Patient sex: F
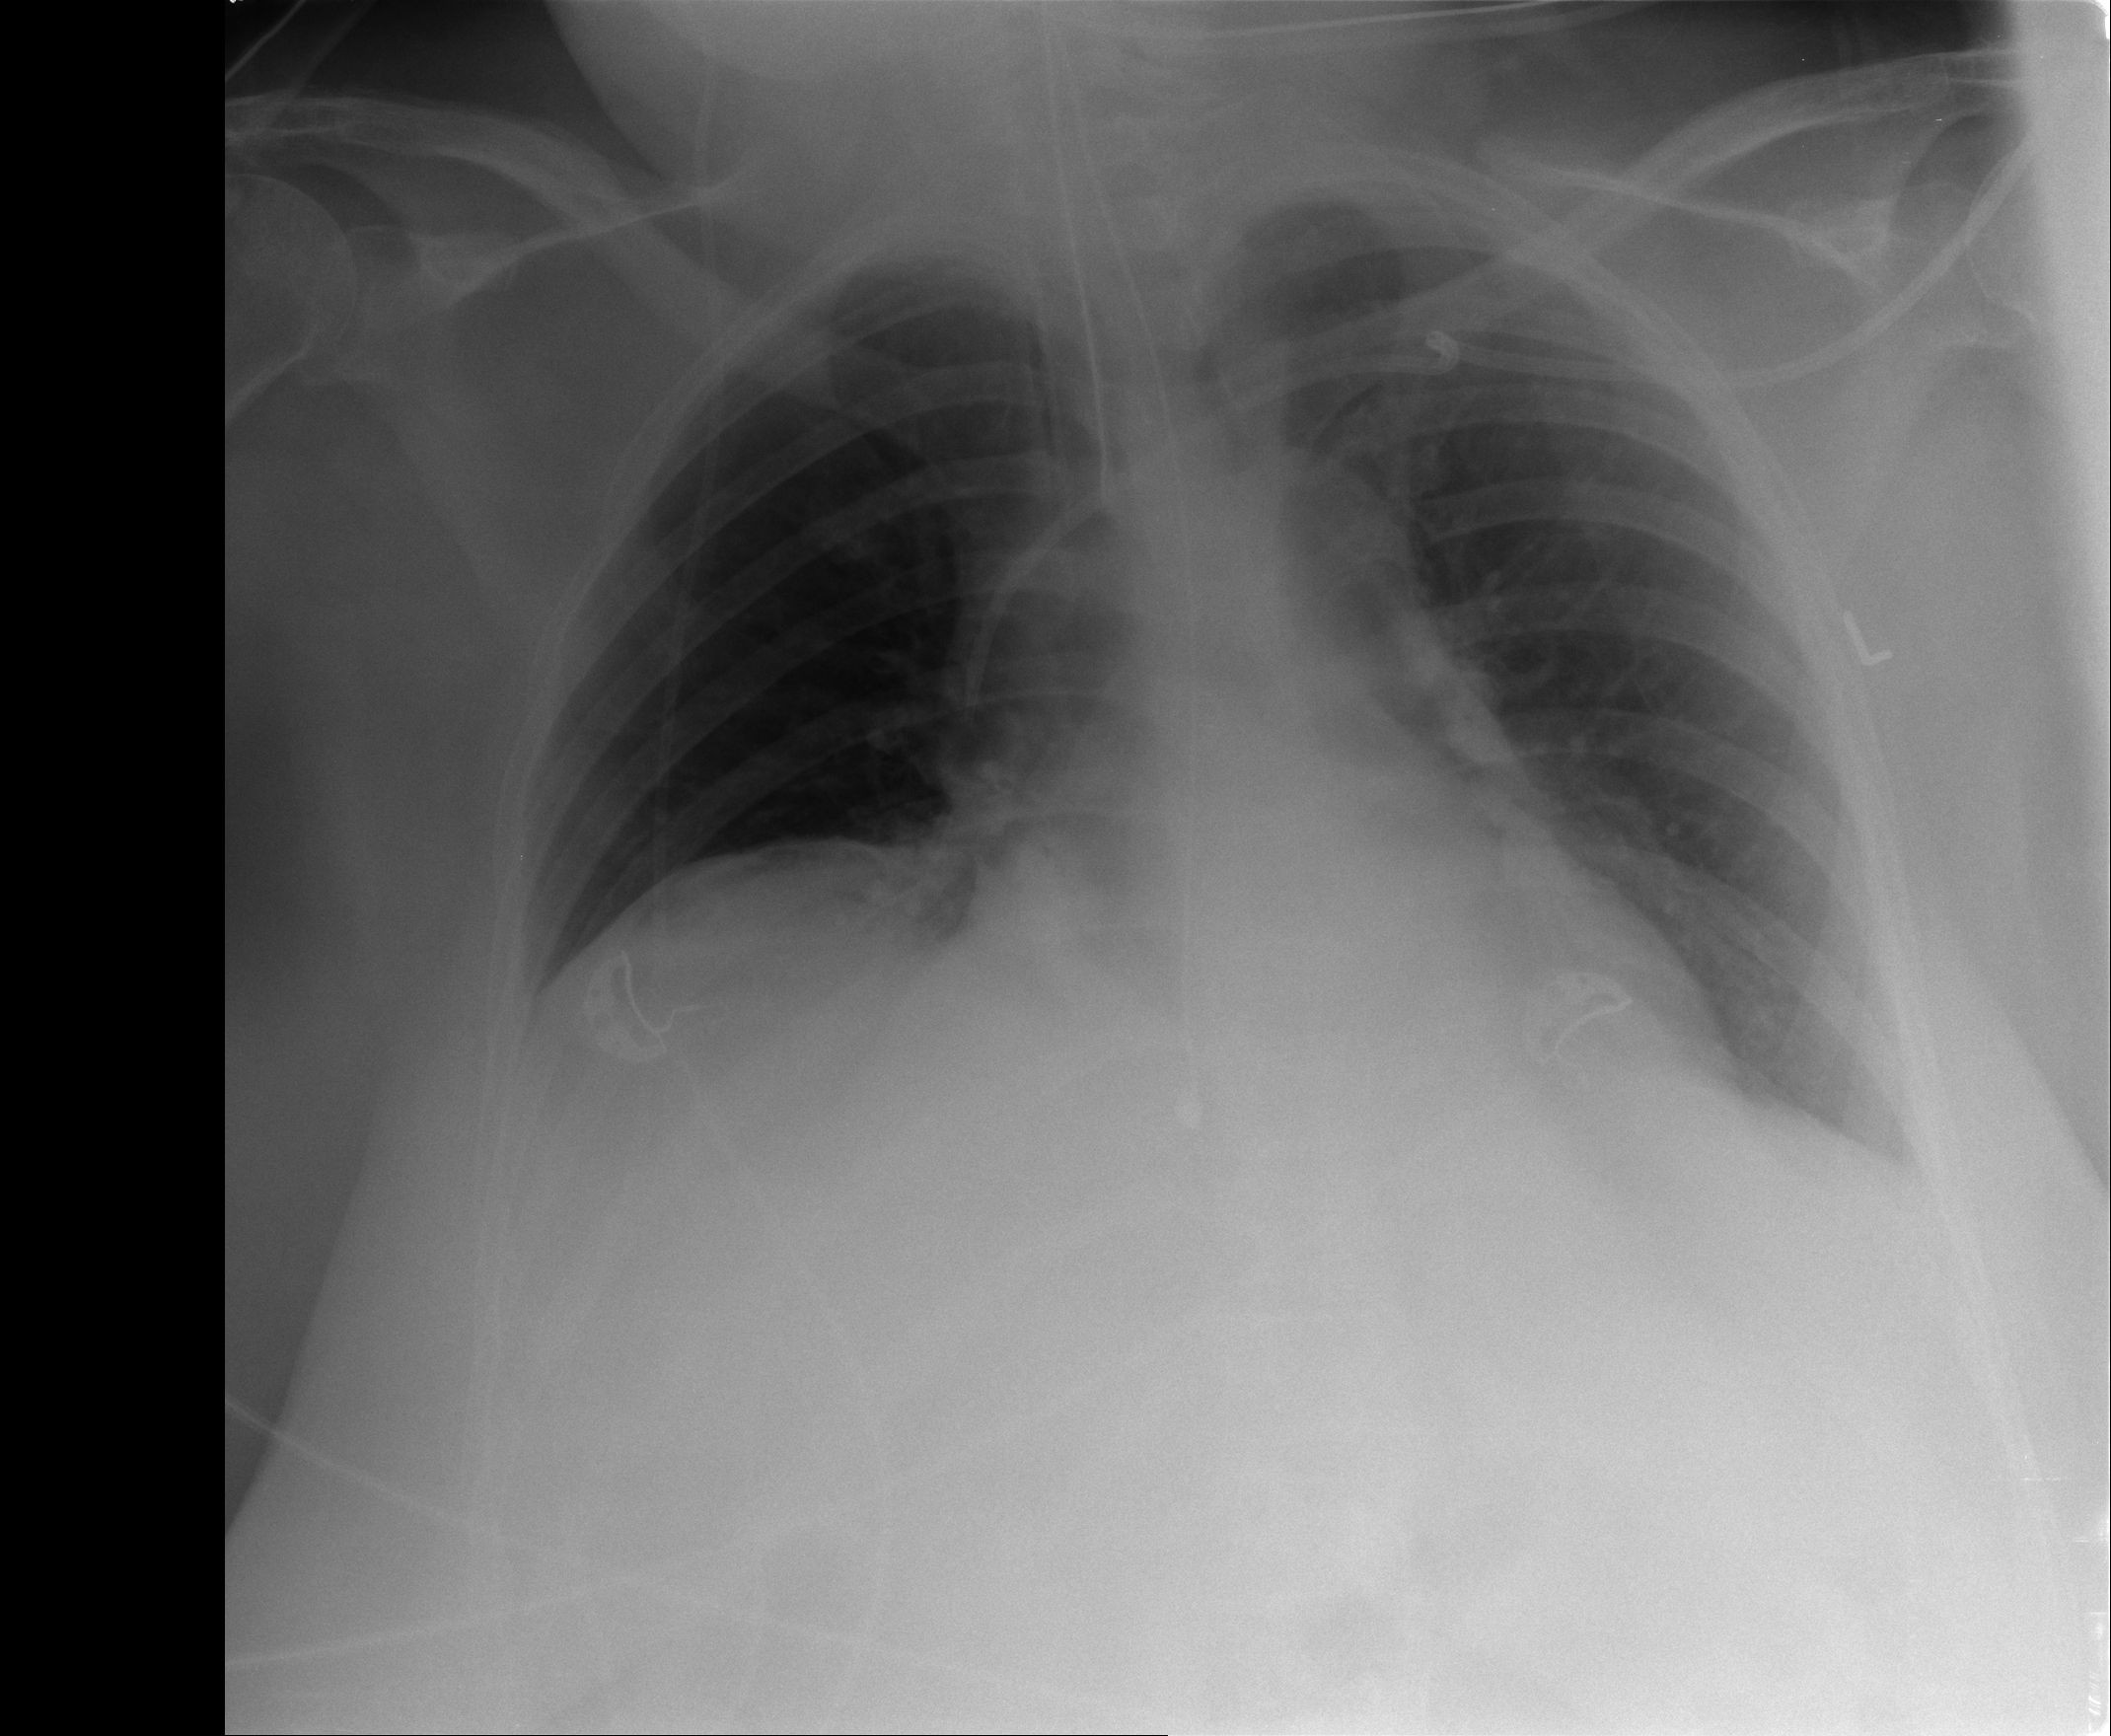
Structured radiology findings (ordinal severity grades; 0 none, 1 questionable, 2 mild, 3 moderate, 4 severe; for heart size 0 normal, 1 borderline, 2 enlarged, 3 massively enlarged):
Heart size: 0
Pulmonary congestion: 0
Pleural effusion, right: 0
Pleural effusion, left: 0
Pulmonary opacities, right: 0
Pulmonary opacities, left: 0
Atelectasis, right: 2
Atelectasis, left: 0